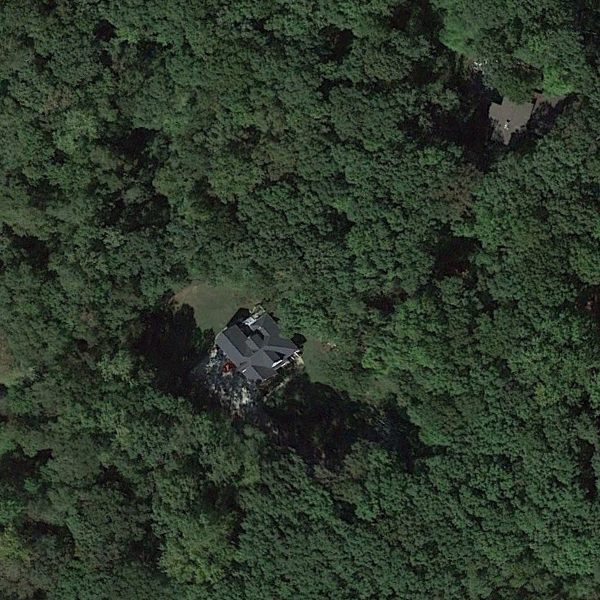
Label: SparseResidential